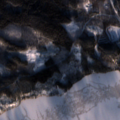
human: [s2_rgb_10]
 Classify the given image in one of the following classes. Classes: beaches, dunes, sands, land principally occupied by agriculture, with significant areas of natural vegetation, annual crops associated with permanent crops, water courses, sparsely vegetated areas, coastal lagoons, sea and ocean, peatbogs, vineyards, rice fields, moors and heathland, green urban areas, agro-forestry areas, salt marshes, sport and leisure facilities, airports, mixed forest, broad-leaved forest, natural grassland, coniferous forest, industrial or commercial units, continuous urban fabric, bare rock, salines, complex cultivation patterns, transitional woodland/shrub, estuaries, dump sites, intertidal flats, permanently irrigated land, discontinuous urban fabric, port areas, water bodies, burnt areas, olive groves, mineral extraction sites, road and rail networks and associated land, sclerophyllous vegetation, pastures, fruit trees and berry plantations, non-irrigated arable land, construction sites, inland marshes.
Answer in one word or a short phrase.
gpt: broad-leaved forest, coniferous forest, mixed forest, transitional woodland/shrub, water bodies